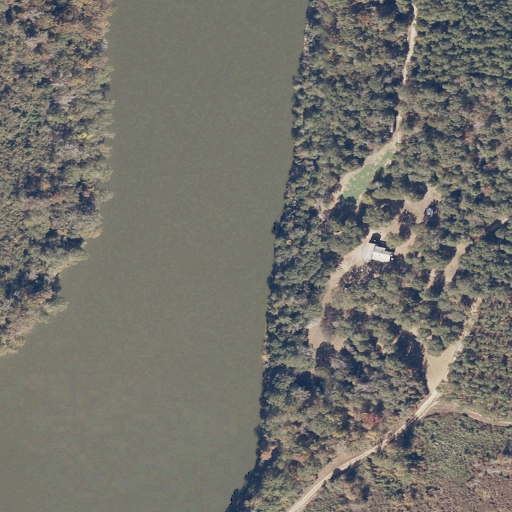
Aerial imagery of bar in Alabama named Merriweathers Bar containing open water, woody wetlands, pasture, evergreen forest, mixed forest, herbaceous wetlands, grassland, and open development